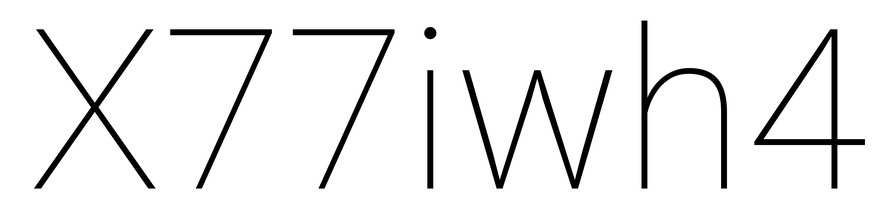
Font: Roboto_Thin